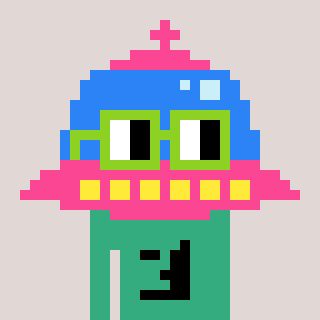
a pixel art character with square light green glasses, a ufo-shaped head and a teal-colored body on a warm background